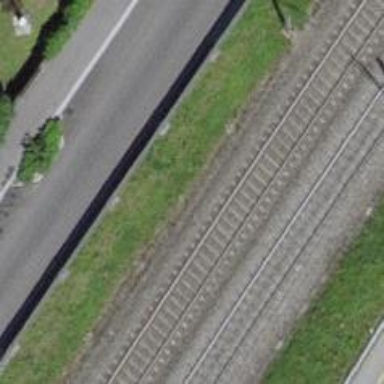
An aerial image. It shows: Single-track electrified railway with contact line.